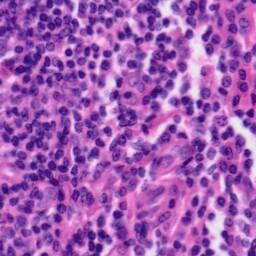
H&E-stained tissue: Tonsil